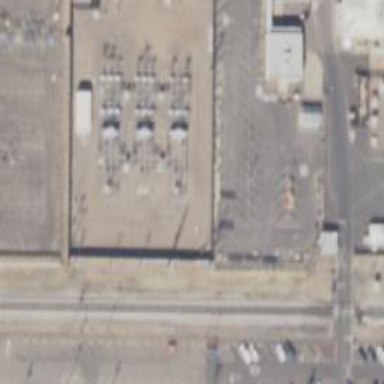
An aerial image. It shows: Outdoor distribution substation protected by fence.